Aerial crown-view tile of a tropical tree (Barro Colorado Island, Panama), acquired 20241014:
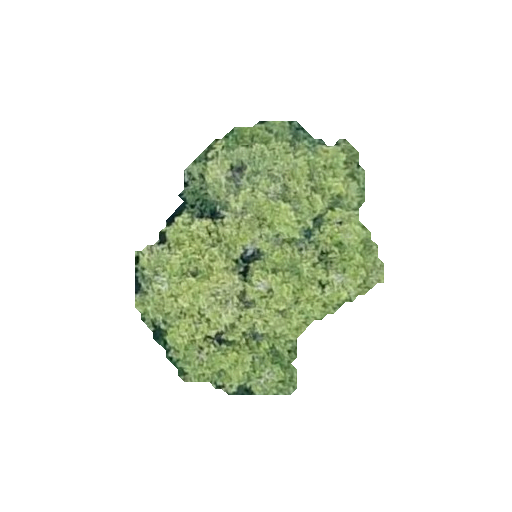
Species: Sloanea terniflora
GBIF accepted scientific name: Sloanea terniflora
Crown area: 71.39 m²